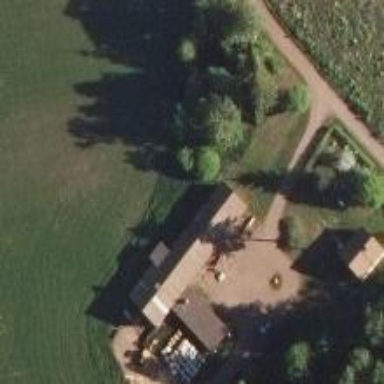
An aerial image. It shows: Farmyard area.